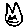
Label: cat